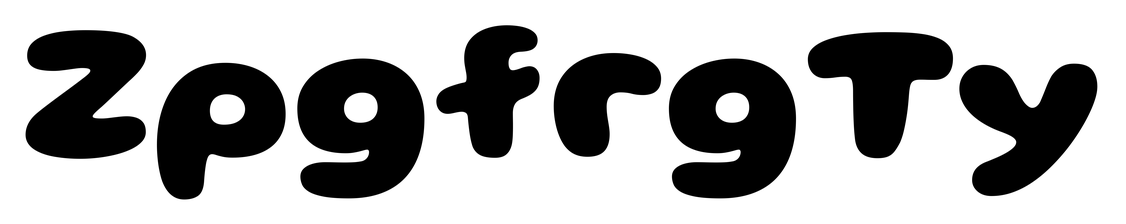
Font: Gluten_ExtraBold